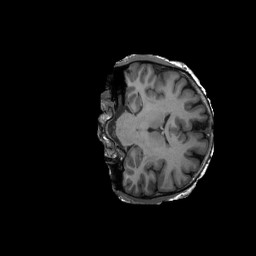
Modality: T1w
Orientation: coronal
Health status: ill
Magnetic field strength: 3 T